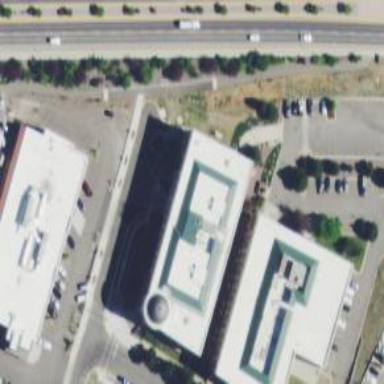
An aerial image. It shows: Courthouse building.